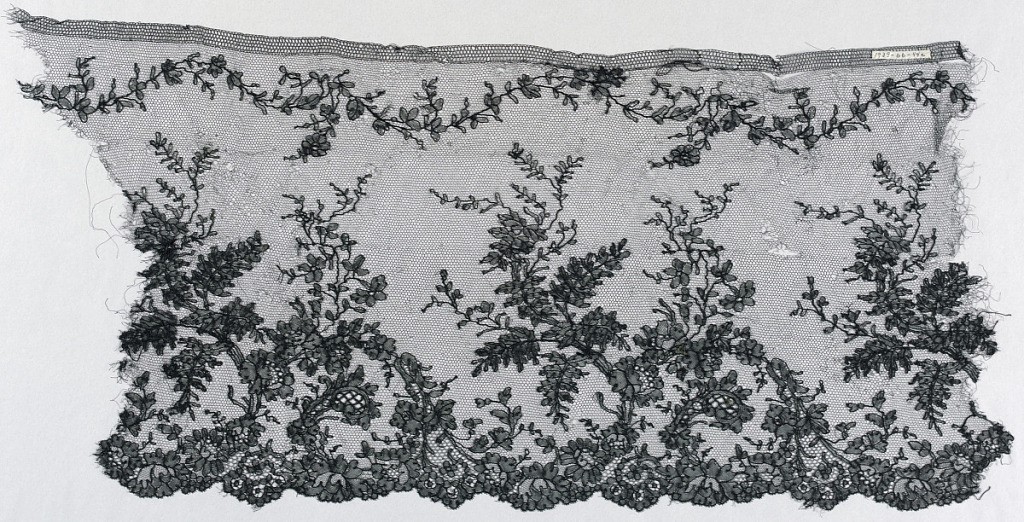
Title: Fragment
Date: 19th century
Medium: silk Technique: bobbin lace, Chantilly style
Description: Chantilly lace - a/. b/, c/, and d/ show design of branches with flowers and leaves rising from scalloped border.